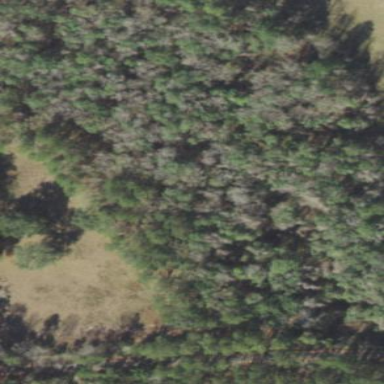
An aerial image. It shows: Needle-leaved woodland.